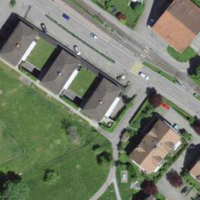
EUNIS habitat code: 55
Species observed at this site:
Plantago lanceolata
Polygonum aviculare
Lipandra polysperma
Plantago major
Bellis perennis